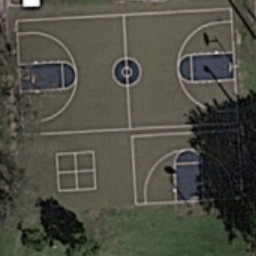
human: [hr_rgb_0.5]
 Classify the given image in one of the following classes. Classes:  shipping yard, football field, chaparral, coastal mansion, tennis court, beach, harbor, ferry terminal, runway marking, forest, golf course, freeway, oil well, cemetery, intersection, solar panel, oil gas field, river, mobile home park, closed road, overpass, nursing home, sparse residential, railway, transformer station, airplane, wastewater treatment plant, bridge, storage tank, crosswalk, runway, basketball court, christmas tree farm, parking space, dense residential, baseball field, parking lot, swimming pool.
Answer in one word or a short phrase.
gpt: basketball court